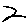
Label: zigzag